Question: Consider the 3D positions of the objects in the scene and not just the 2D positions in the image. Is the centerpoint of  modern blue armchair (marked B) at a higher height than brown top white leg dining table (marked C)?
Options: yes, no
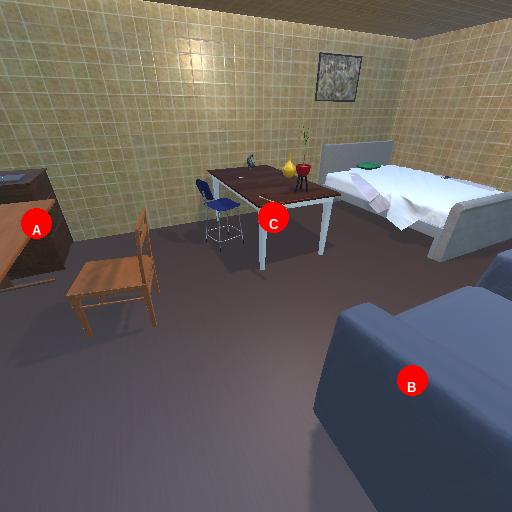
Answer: yes